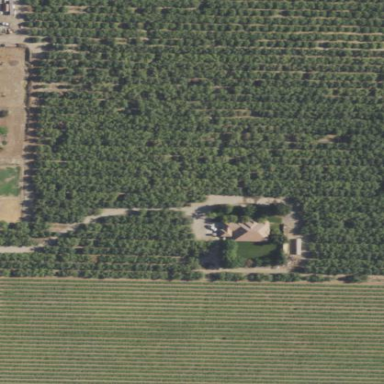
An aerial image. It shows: Orchard filled with almond trees.